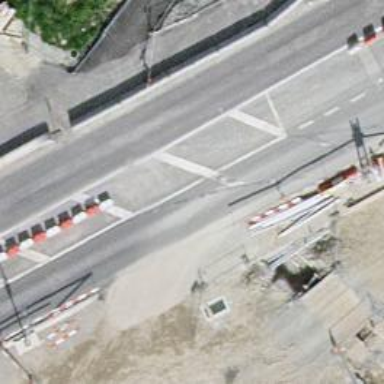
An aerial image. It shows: Road with traffic signals.